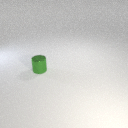
small green metal cylinder